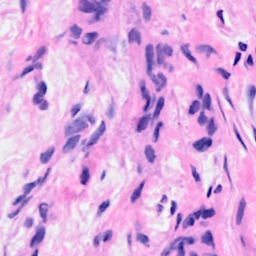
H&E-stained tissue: Breast